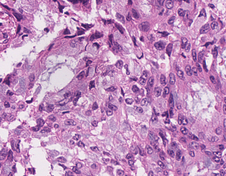
Tumor epithelial tissue: yes
Tumor-associated stroma tissue: no
Normal tissue: no